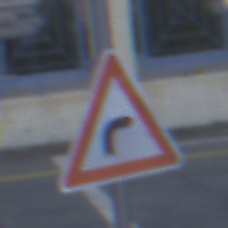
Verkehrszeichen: KurveRechts
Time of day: SunriseSunset
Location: Outdoor (Suburban)
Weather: PartlyCloudy
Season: NotSpecified
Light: Natural